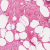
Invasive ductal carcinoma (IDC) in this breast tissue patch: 0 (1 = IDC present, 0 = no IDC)